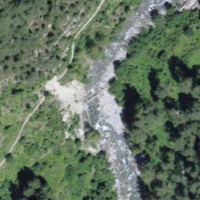
EUNIS habitat code: 45
Species observed at this site:
Cephalanthera rubra
Amelanchier ovalis